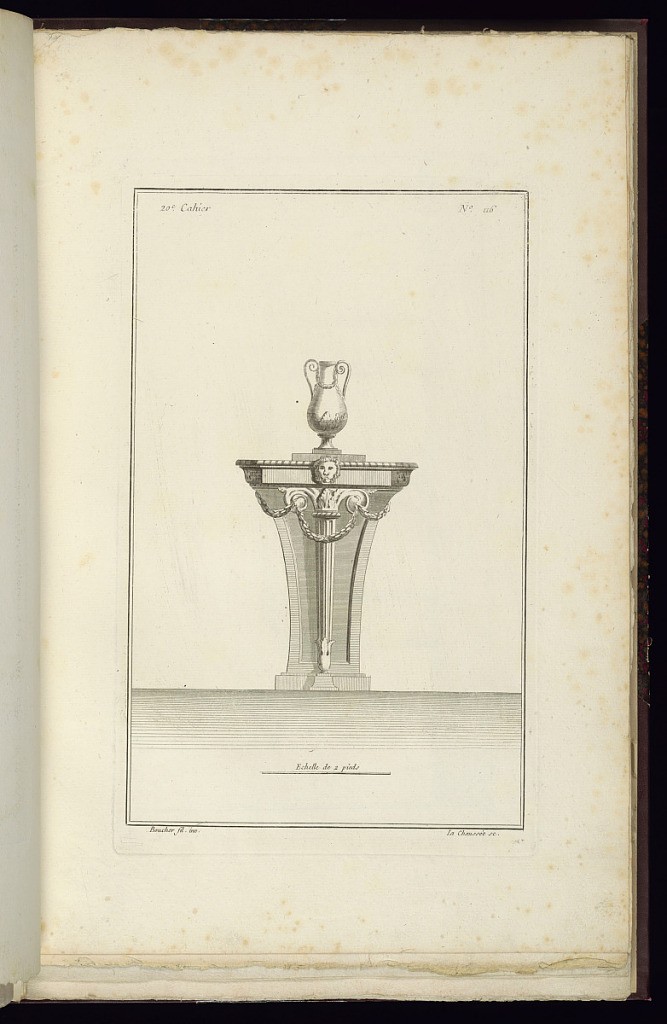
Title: Design for a Small Table with a Vase
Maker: Juste-François Boucher, French, 1736 – 1782
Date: ca. 1775
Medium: Engraving on off white laid paper
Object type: Print
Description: Design for a small, single-legged table with a vase on top. The table is decorated with ornament motifs including a lion head, an engaged fluted column with a mixed Corinthian-Ionic capital, and bound leaf garland. The plate is signed.